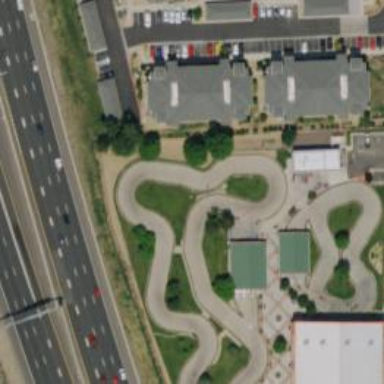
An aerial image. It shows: Karting raceway road for racing enthusiasts.